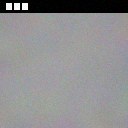
Screen state: on